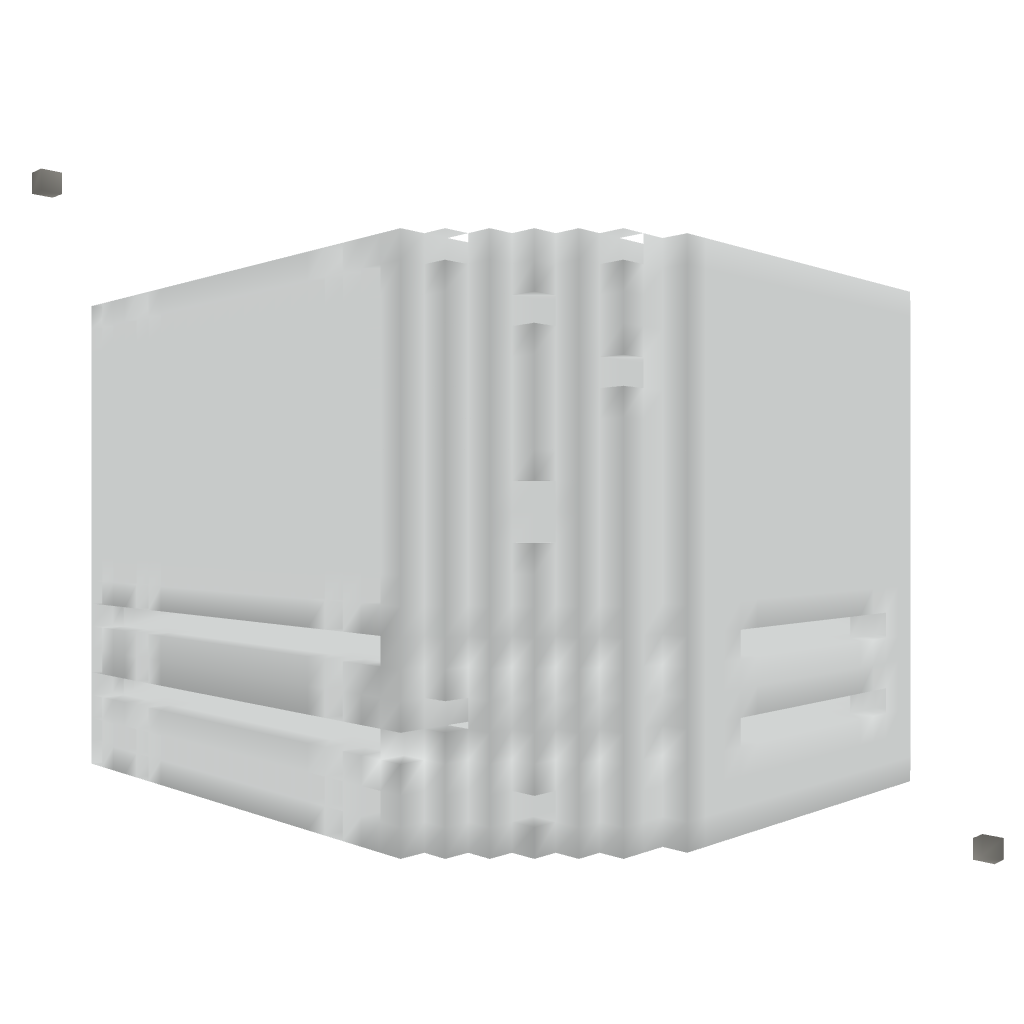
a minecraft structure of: Toilet paper